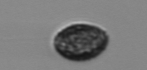
Label: Pseudochattonella_farcimen